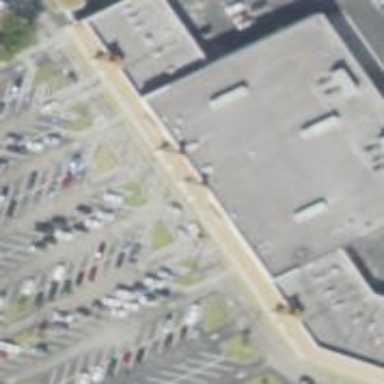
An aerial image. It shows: Supermarket building.